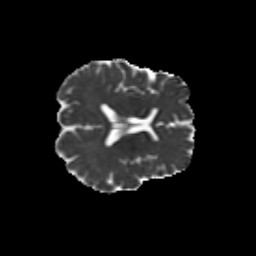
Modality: MD
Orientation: axial
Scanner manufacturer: siemens
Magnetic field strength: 3 T
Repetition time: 9.2 s
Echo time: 0.084 s